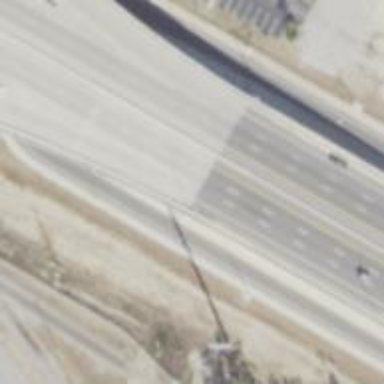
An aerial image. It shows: Bridge over trunk highway expressway.